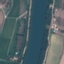
Land use / land cover class: River